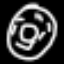
Label: donut